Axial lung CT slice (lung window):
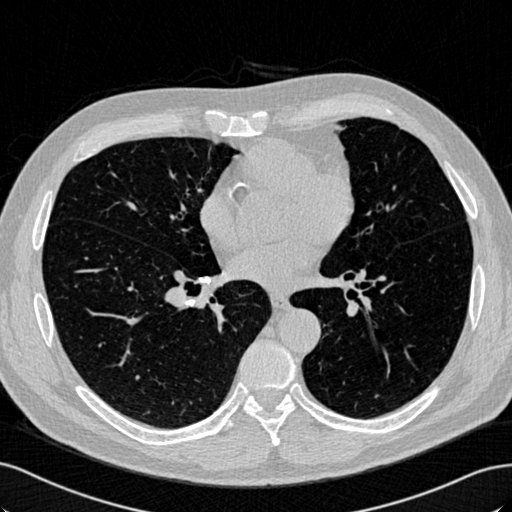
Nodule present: no